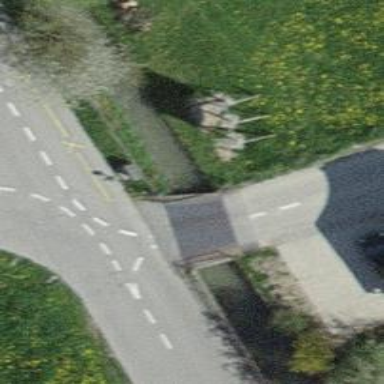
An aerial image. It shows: Residential road with bridge.